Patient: sex F, age 43
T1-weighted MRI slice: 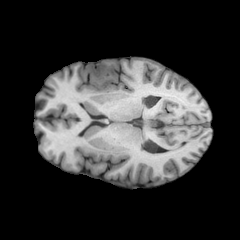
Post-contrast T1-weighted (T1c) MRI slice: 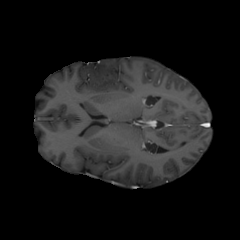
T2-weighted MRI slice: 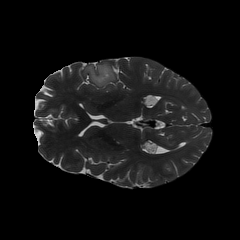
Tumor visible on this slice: yes
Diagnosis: Oligodendroglioma, IDH-mutant, 1p/19q-codeleted
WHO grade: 2